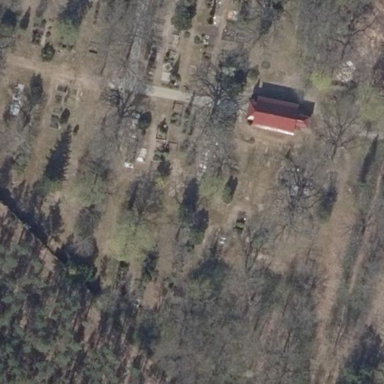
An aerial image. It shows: Cemetery.